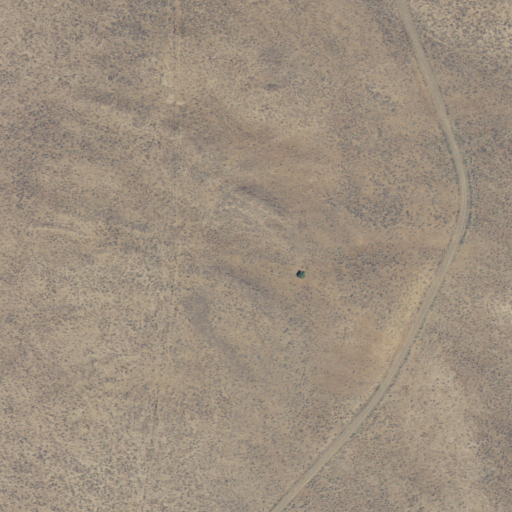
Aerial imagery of mountain in Oregon named Brogan Hill containing shrub, open development, and grassland